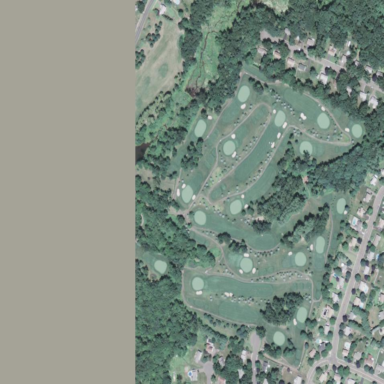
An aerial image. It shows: Golf course surrounded by greenery.